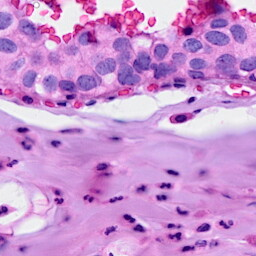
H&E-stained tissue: Breast